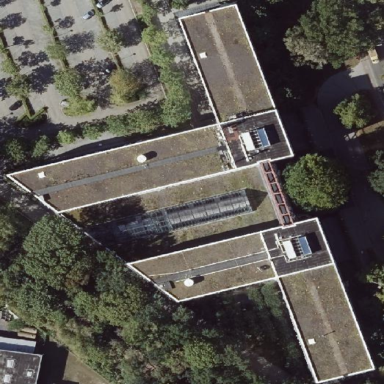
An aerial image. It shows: White hotel with flat roof colored black.